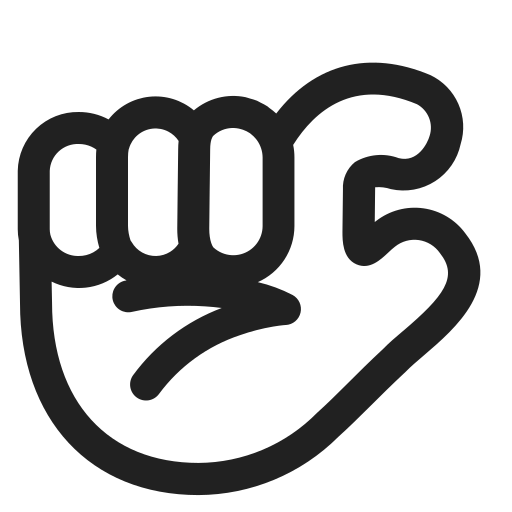
pinching hand high contrast default